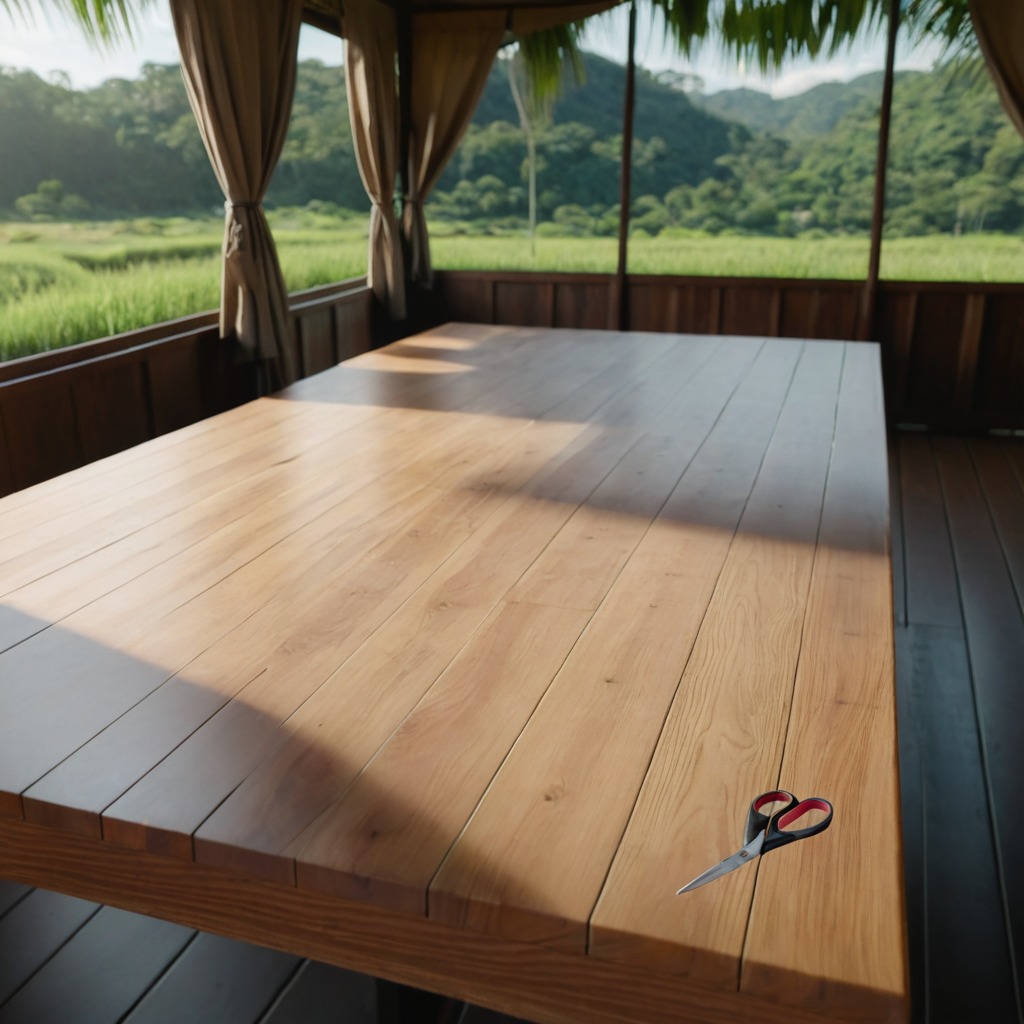
A scissor is lying on a wooden table in a jungle field workshop tent.